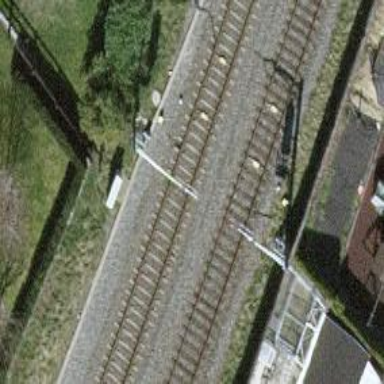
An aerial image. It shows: Railway signal.